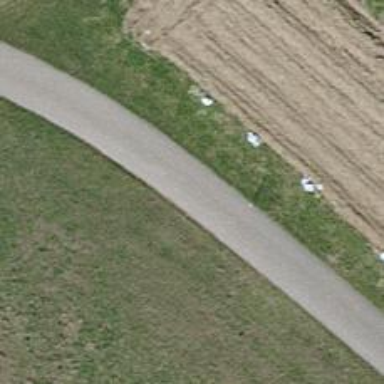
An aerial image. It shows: Unclassified asphalt road suitable for agricultural vehicles.